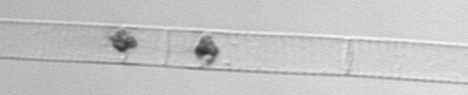
Label: Dactyliosolen_blavyanus